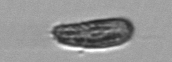
Label: Pseudochattonella_farcimen